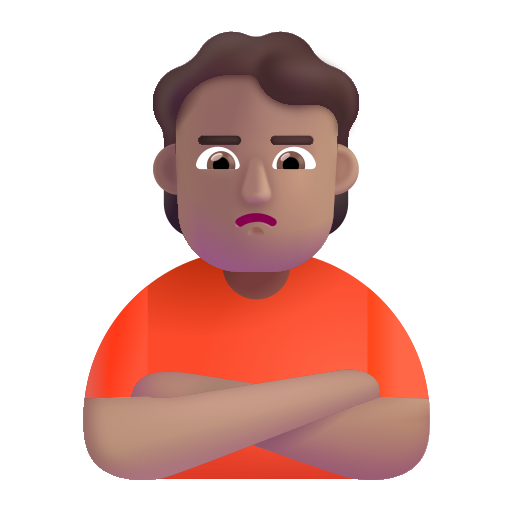
person pouting color